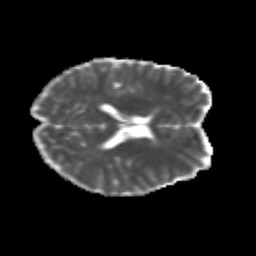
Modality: MD
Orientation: axial
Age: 26
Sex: male
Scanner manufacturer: siemens
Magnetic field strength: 3 T
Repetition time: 3.5 s
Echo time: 0.113 s